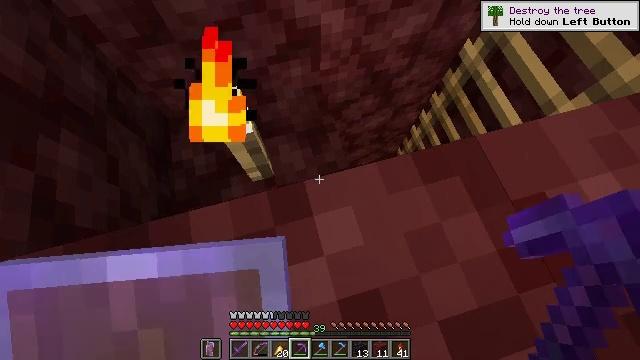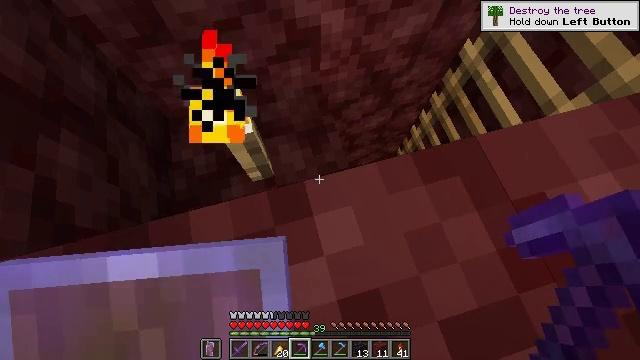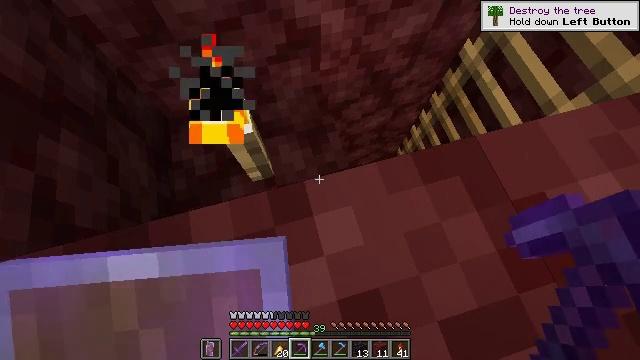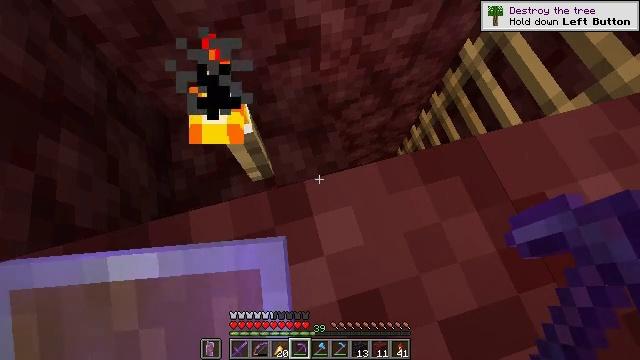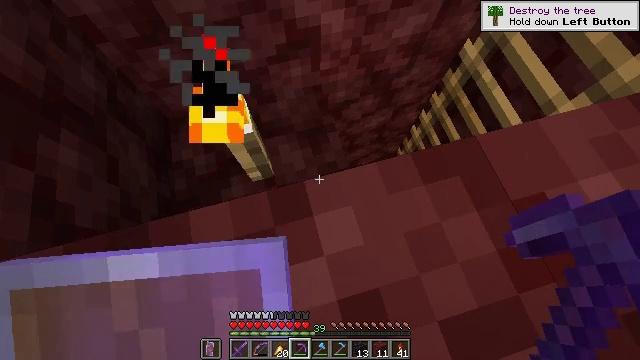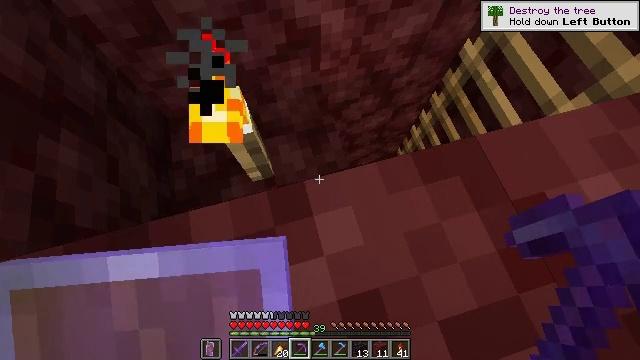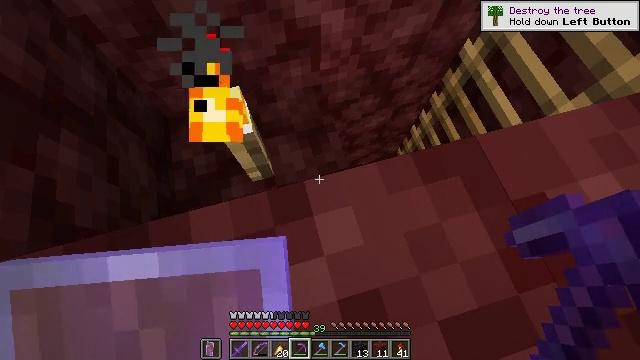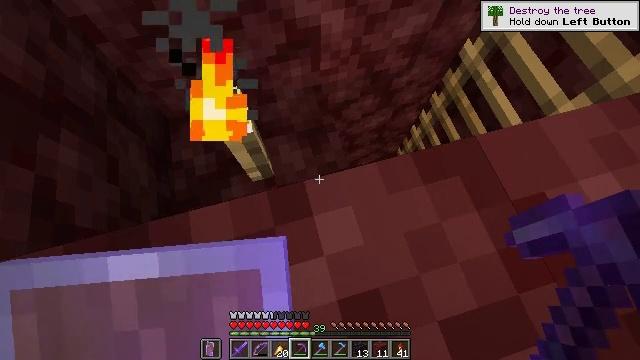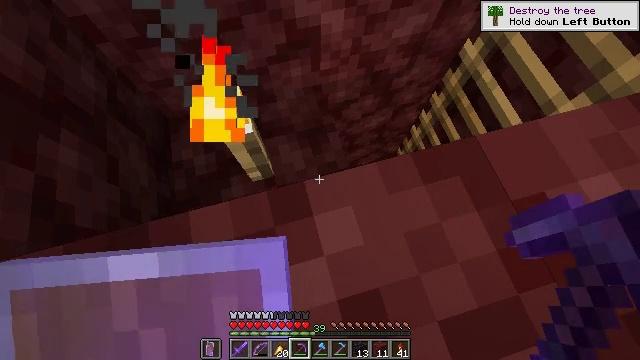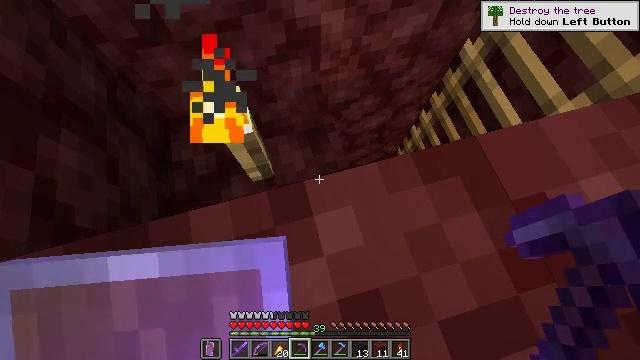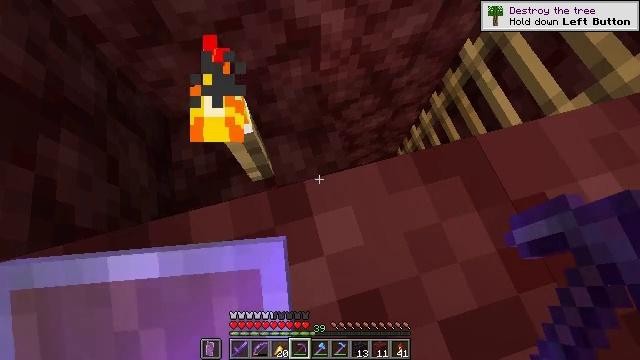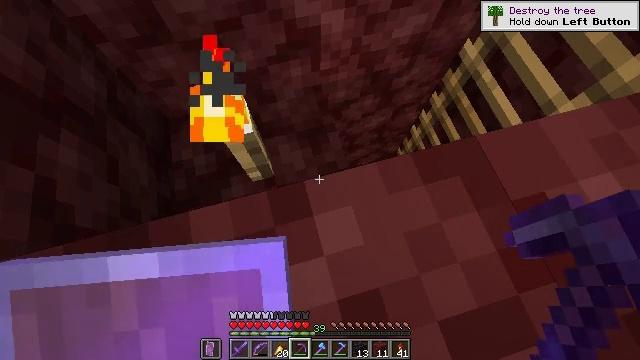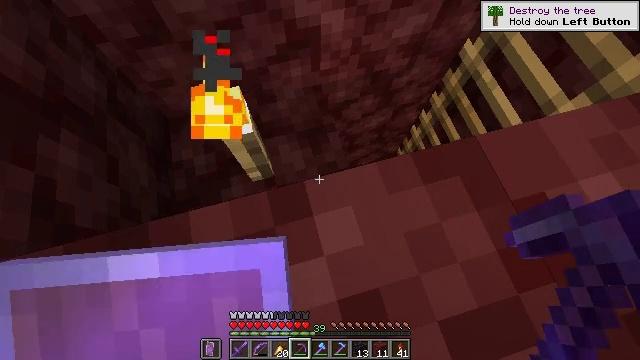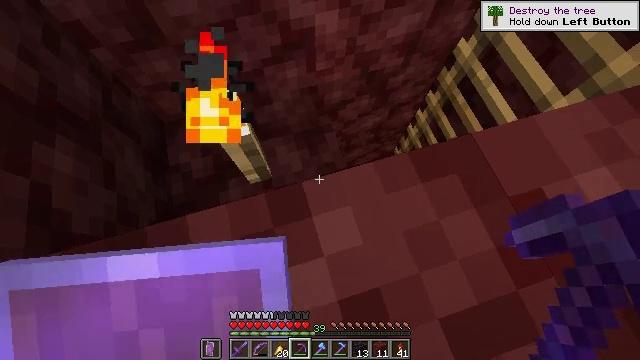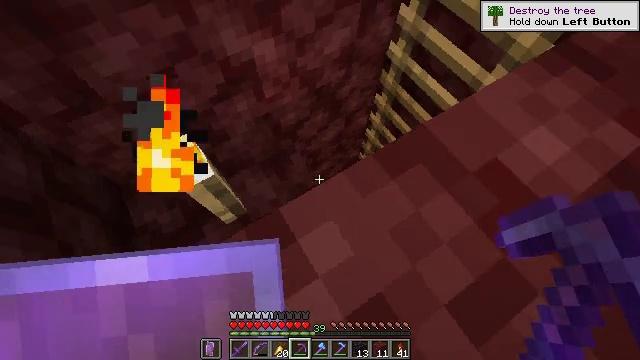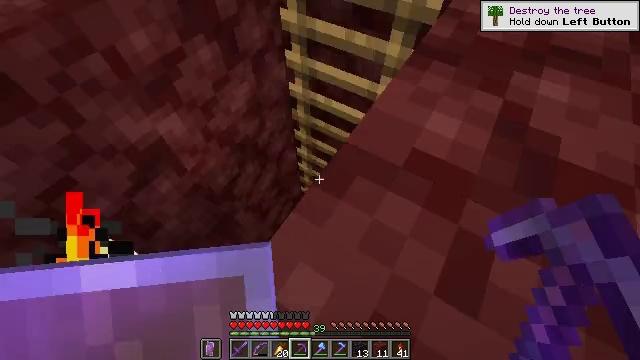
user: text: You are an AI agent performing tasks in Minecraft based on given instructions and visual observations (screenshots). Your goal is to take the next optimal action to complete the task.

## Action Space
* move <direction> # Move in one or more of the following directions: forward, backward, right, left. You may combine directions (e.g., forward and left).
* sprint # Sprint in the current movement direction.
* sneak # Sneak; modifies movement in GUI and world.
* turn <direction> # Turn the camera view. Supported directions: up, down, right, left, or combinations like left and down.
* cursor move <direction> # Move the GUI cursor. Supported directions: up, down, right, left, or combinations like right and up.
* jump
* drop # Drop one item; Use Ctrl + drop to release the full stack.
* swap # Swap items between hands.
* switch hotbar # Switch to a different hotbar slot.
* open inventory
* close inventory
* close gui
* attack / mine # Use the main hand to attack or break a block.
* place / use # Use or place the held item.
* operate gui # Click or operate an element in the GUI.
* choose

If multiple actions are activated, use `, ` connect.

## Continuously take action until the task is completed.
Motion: motion action
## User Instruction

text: Harvest the sea lantern from its structure.
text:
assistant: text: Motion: no_op
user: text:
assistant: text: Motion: no_op
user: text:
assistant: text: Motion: no_op
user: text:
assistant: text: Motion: no_op
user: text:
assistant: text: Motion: no_op
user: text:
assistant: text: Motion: no_op
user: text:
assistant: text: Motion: no_op
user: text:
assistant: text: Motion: no_op
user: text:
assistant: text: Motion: no_op
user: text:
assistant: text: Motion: no_op
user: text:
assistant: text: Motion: no_op
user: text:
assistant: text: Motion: no_op
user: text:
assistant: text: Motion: turn right
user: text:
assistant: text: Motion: turn right and up
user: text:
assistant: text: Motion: turn right and up
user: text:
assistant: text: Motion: turn right and up
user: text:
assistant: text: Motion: turn right and up
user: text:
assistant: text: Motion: move forward, turn right and up
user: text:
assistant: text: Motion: move forward, turn right and up
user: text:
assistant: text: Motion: move forward, turn right and up
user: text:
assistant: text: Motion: move forward, turn right and up
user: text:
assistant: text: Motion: move forward, turn right and up
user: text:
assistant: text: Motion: move forward
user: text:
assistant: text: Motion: move forward
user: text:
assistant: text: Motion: move forward and move right
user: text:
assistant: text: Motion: move forward and move right, turn left and up
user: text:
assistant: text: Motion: move forward and move right, turn left
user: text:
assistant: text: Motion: move forward and move right, turn left and up
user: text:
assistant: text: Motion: move forward and move right, turn left and up
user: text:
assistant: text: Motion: move forward and move right, turn left